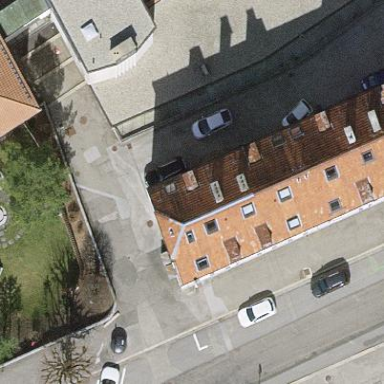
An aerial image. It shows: Apartments building with side-hipped roof shape.